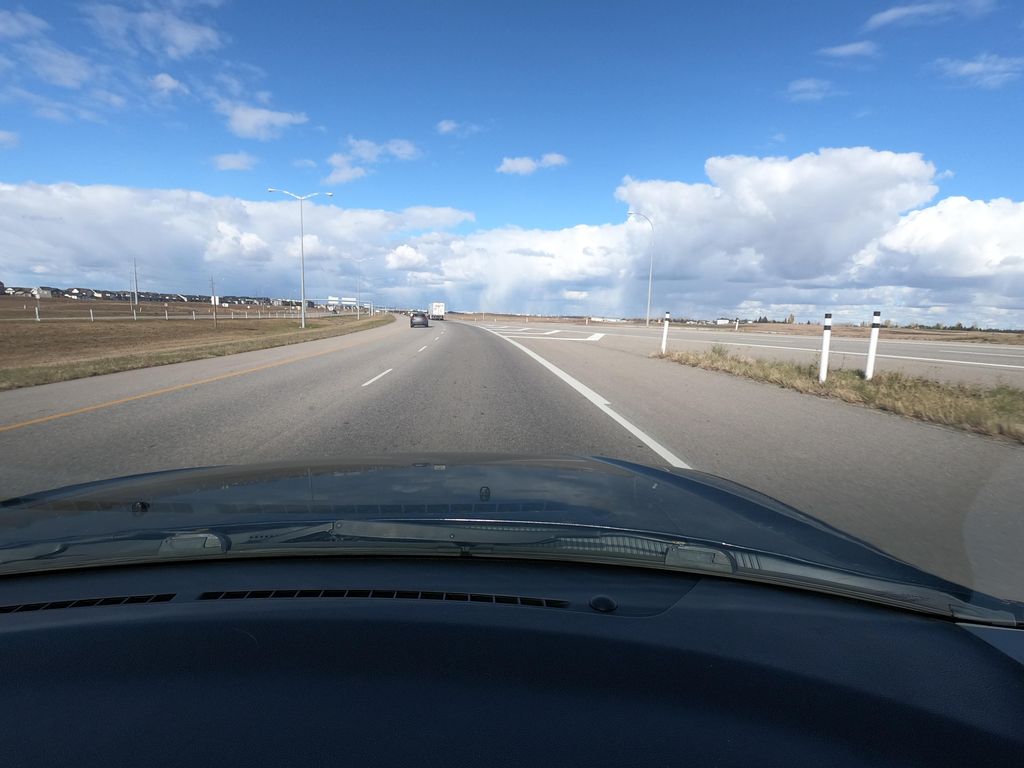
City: calgary